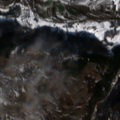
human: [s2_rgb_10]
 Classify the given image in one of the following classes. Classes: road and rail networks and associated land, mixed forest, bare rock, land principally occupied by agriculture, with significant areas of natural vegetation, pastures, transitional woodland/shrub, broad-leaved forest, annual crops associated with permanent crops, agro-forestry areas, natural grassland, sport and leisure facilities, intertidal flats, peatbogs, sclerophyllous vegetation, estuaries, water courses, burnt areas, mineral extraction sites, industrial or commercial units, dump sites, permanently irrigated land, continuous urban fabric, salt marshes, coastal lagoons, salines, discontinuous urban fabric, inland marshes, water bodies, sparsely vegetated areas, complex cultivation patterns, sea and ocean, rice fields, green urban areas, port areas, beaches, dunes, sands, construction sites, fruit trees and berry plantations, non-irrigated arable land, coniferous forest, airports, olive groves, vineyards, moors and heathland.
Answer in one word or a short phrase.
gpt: complex cultivation patterns, land principally occupied by agriculture, with significant areas of natural vegetation, broad-leaved forest, transitional woodland/shrub